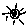
Label: sun